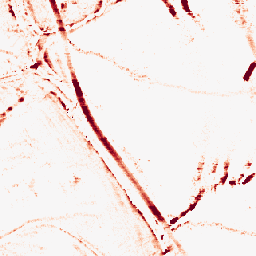
Category: morphological
Decomposition family: morphological_rect
Decomposition parameters: operation: opening
width: 10
height: 5
Upsampling method: area
Upsampling parameters: scale: 8
Upsampling scale: 8